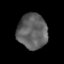
Tissue: prostate
Cell type: T cells
Senescence score: 0.2829
Nuclear area (px): 1028
Mean DAPI intensity: 96.362